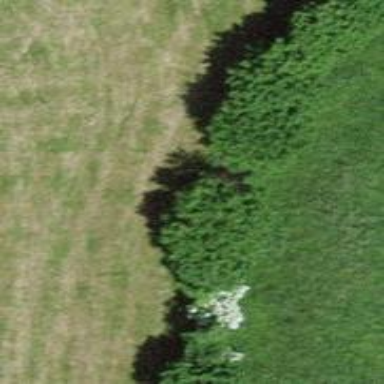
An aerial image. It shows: Hedge barrier.